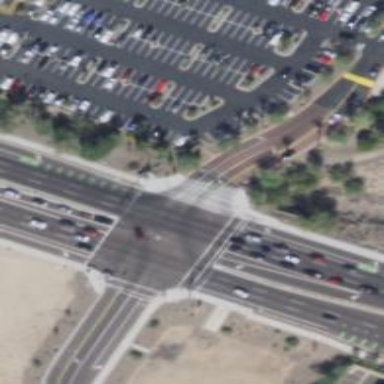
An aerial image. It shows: Solid stop line on the road.